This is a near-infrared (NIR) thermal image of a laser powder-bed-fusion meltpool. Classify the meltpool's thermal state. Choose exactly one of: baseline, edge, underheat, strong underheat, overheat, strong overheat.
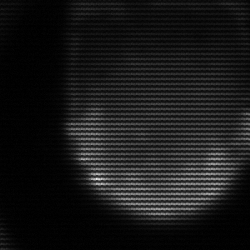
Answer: edge